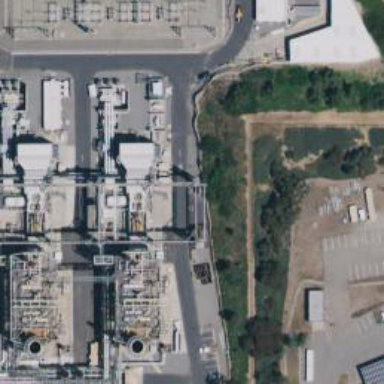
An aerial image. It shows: Gas turbine power generator.